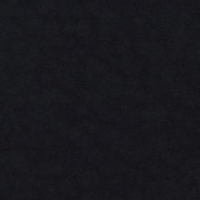
EUNIS habitat code: 43
Species observed at this site:
Asplenium viride